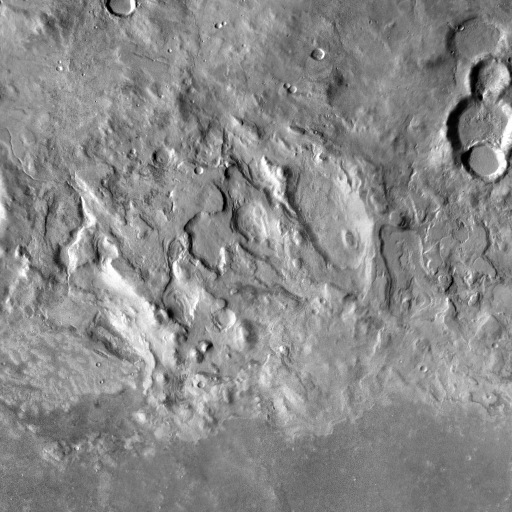
Crater classes present: Background, Other, Buried